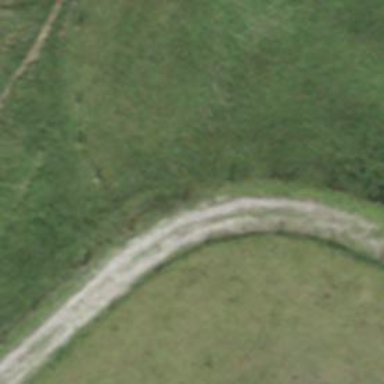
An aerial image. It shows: Gravel track with track type of grade3.